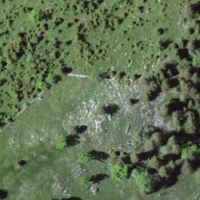
EUNIS habitat code: 23
Species observed at this site:
Cardamine heptaphylla